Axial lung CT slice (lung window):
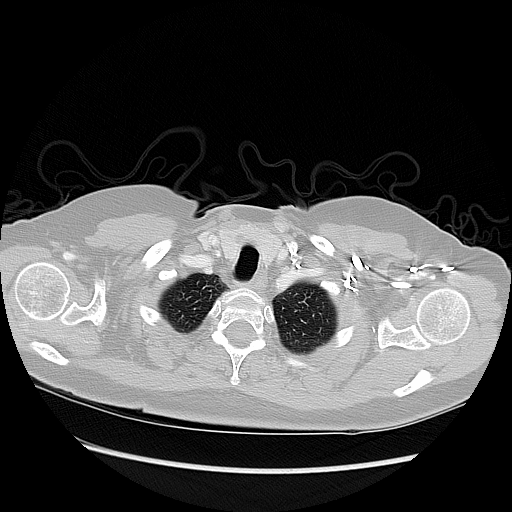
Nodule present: no